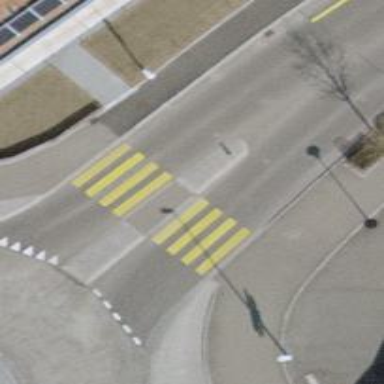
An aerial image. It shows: Uncontrolled crossing with central island on the road.